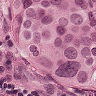
Metastatic tissue present: yes